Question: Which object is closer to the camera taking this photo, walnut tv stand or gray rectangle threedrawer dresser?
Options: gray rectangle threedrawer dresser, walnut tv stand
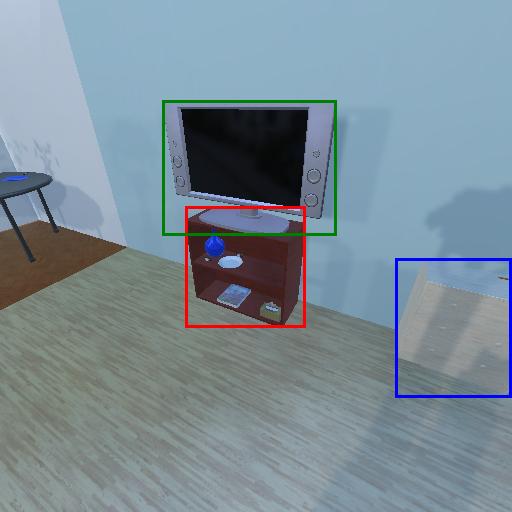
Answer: gray rectangle threedrawer dresser